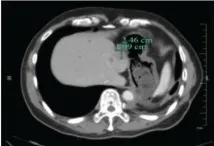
Radiographical changes. (F) CT shows a partial response to lorlatinib in December 2022. AP, pemetrexed plus cisplatin; PD, progressive disease; PET/CT, positron emission tomography/computed tomography.
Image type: radiology (ct)